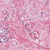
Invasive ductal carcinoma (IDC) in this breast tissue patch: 1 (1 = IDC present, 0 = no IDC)